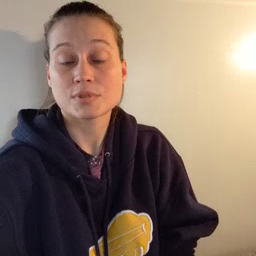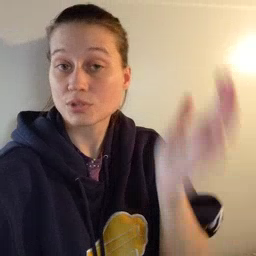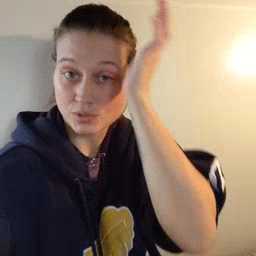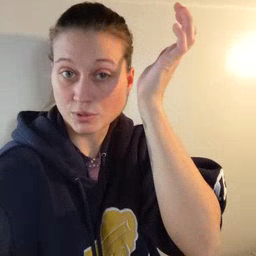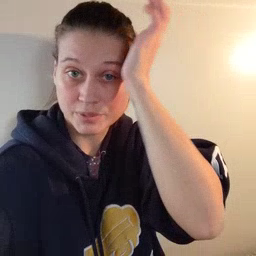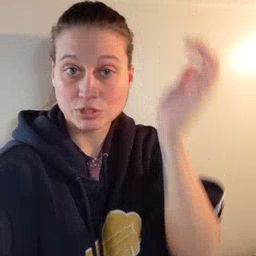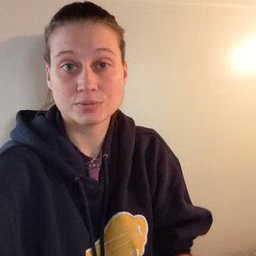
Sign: garbage